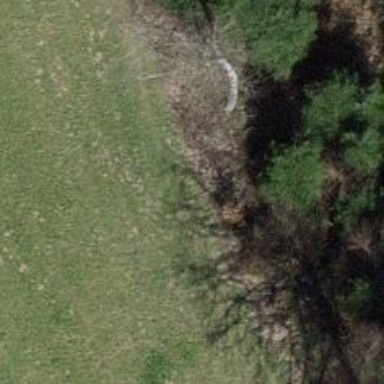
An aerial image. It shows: Grass path.